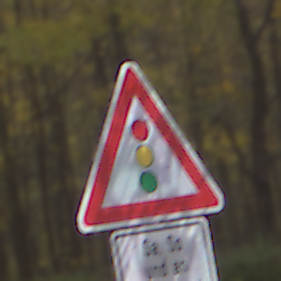
Verkehrszeichen: Lichtzeichenanlage
Zusatzzeichen unten: ZeitangabenMitBeschraenkungAufWochentage9
Umgebung: Outdoor, Nature
Tageszeit: MorningAfternoon
Wetter: Overcast
Licht: Natural
Jahreszeit: Autumn
Kontrast: LowContrast